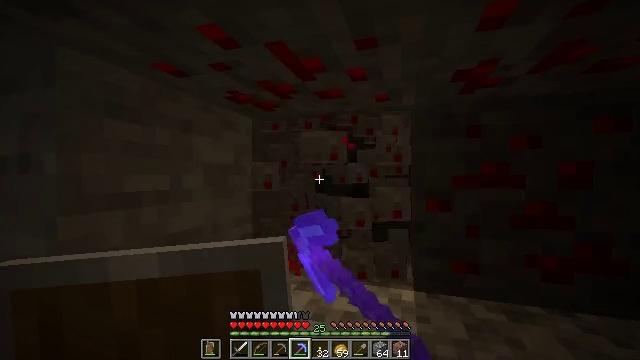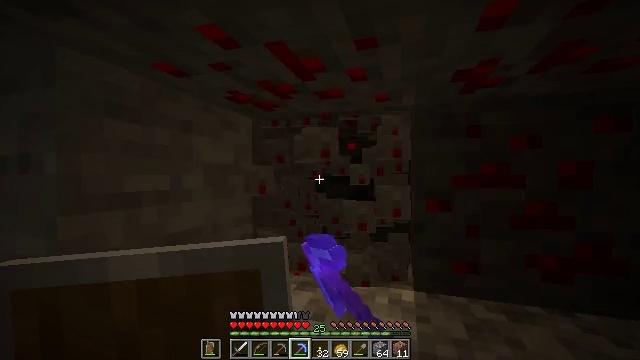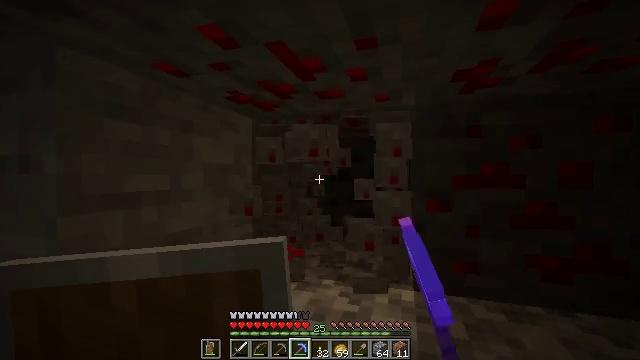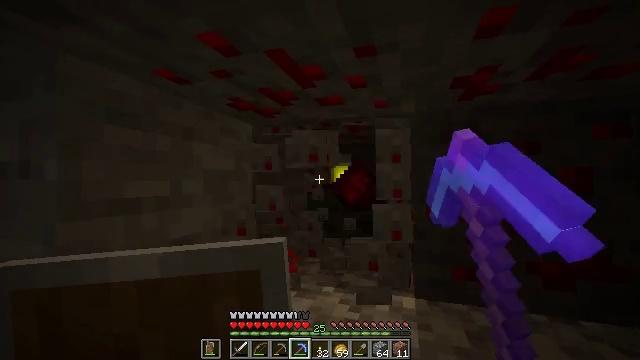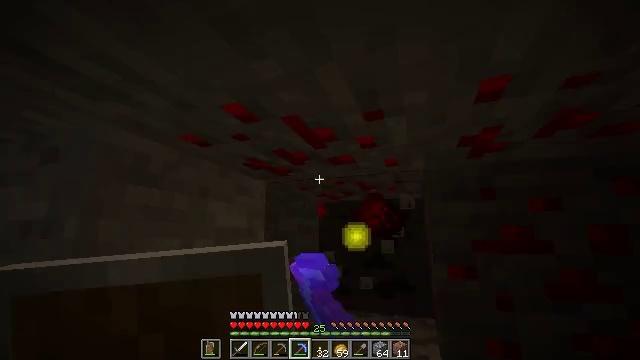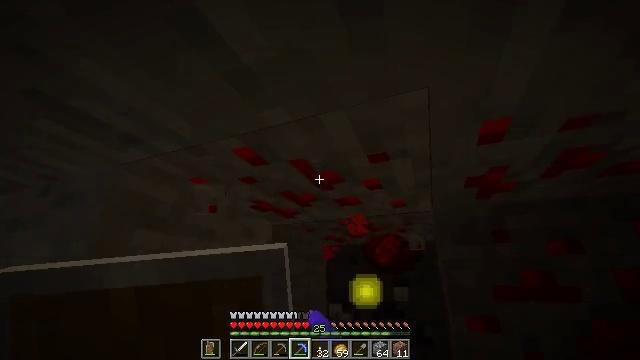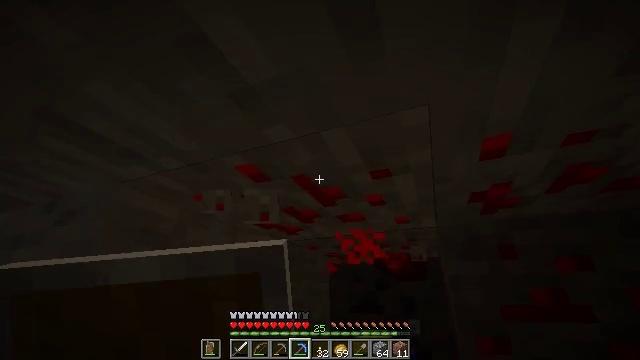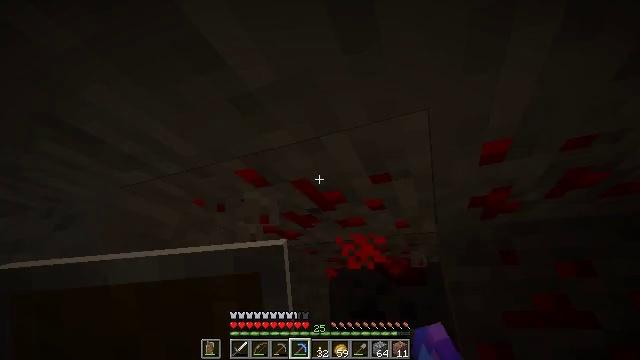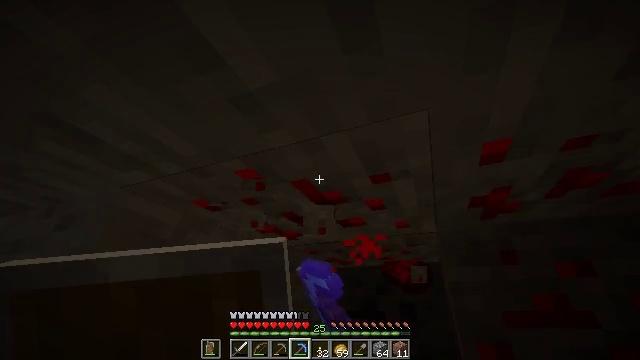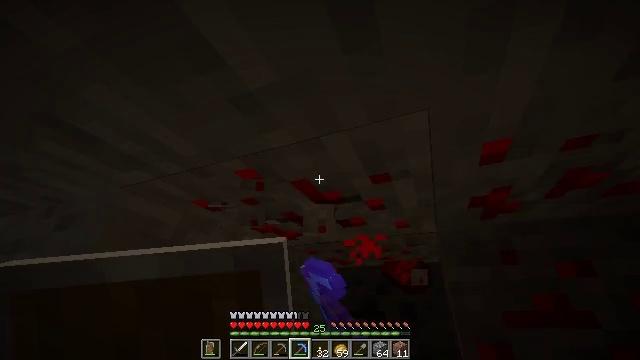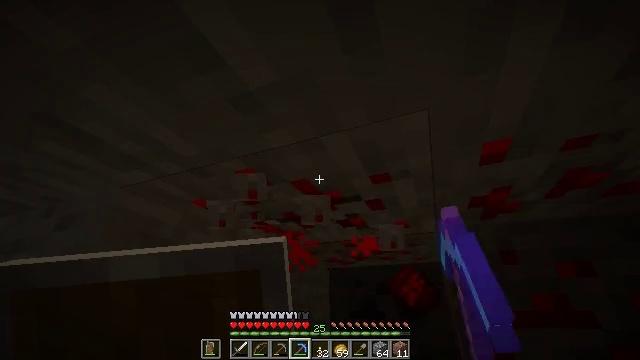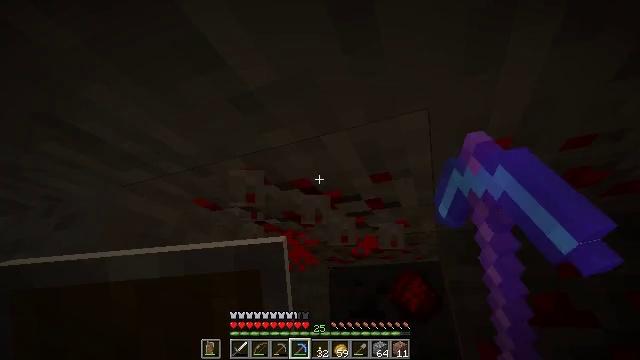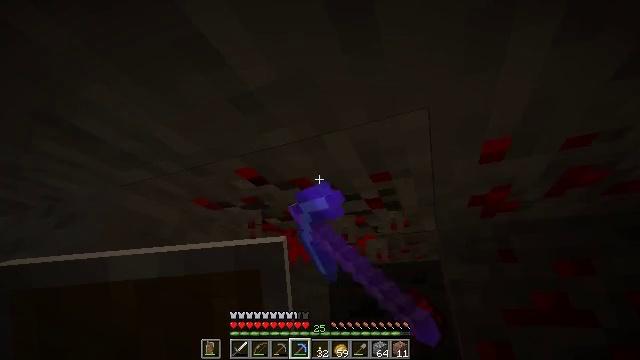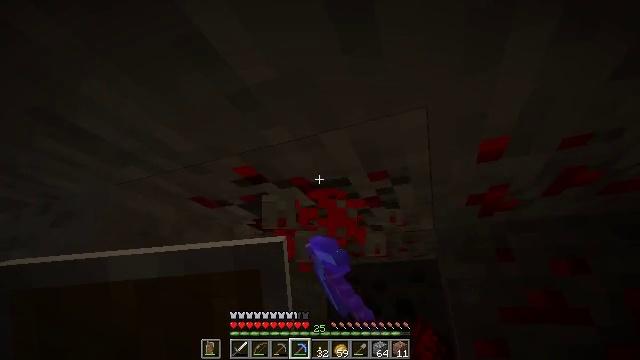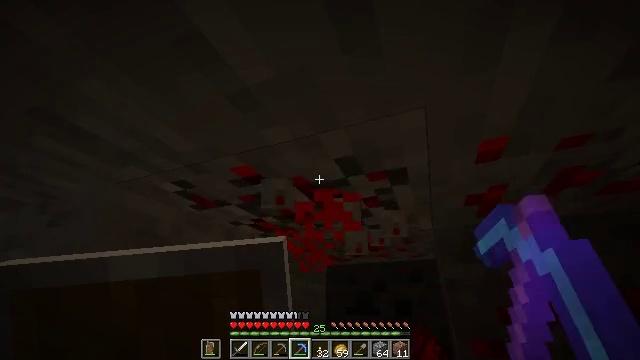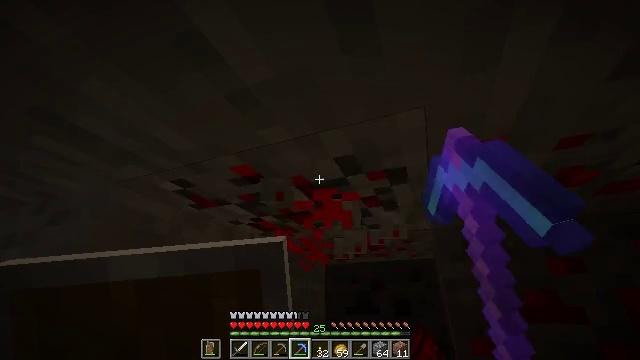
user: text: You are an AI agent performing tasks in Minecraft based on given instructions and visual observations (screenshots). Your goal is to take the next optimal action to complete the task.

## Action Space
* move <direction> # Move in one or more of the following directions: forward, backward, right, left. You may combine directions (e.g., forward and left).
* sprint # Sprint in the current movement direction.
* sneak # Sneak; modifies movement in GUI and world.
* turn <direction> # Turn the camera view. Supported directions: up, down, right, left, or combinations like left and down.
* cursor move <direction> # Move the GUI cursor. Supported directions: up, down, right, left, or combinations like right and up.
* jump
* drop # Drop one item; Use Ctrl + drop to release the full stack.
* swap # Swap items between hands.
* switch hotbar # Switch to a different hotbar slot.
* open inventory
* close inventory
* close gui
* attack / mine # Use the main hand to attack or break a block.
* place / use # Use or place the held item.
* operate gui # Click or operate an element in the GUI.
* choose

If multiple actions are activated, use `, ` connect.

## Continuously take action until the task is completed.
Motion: motion action
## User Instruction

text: Find and mine redstone ore in caves.
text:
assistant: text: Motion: attack / mine
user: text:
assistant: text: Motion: attack / mine
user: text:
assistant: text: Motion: turn up, attack / mine
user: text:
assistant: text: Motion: turn left and up, attack / mine
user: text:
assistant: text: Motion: turn left and up, attack / mine
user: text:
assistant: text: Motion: turn up, attack / mine
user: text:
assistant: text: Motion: turn up, attack / mine
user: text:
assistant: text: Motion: attack / mine
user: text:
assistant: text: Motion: attack / mine
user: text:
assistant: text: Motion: attack / mine
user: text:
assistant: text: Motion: attack / mine
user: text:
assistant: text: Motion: attack / mine
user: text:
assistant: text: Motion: attack / mine
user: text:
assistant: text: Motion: attack / mine
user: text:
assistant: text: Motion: attack / mine
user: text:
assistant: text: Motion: turn right, attack / mine
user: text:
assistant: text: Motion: turn right, attack / mine
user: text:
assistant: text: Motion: attack / mine
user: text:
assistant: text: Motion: attack / mine
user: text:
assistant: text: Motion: attack / mine
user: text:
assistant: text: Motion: attack / mine
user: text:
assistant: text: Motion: turn down, attack / mine
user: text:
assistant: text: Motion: attack / mine
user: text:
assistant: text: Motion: attack / mine
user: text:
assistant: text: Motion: attack / mine
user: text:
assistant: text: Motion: attack / mine
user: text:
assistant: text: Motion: attack / mine
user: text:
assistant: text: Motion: attack / mine
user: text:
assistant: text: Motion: attack / mine
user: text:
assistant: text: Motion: attack / mine